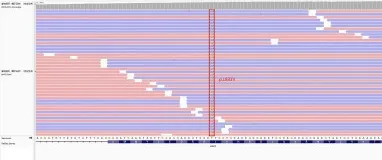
V774M mutation in exon 20 and (B) EGFR p. L833V mutation in exon 21.
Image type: chart (chart)